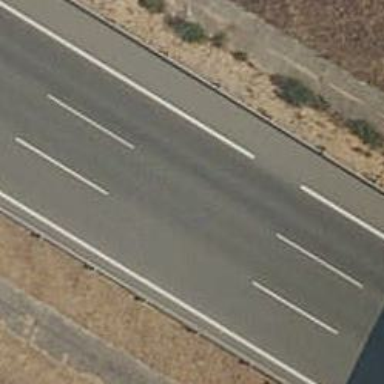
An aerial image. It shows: Motorway.